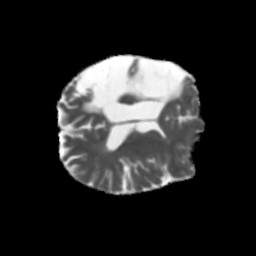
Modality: MD
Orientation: axial
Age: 49
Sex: male
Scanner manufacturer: siemens
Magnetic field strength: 3 T
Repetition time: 5.47 s
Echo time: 0.0854 s